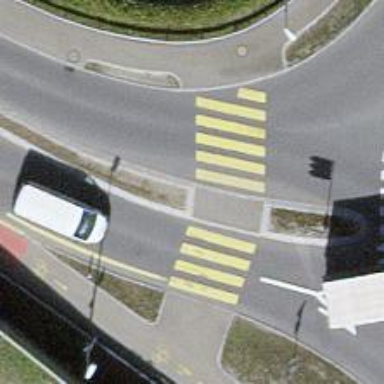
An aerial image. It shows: Primary highway with cycle track on the left side.